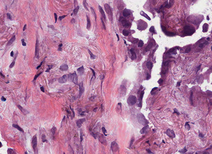
Tumor epithelial tissue: yes
Tumor-associated stroma tissue: yes
Normal tissue: no